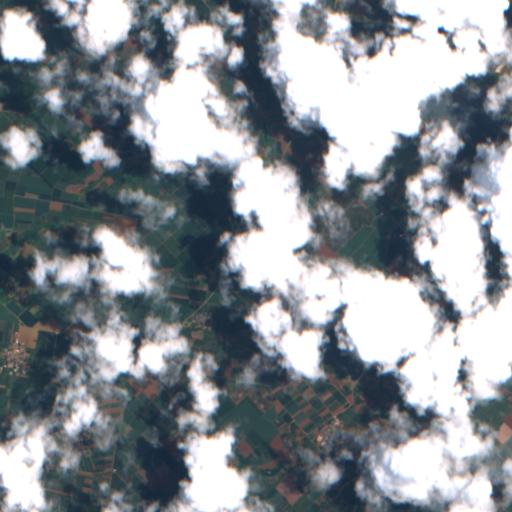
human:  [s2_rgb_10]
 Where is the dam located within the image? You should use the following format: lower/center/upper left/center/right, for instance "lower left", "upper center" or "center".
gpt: The dam is located in the upper right of the image.
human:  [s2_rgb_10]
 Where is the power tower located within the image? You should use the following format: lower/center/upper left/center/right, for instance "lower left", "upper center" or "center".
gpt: The power tower is located in the upper right of the image.
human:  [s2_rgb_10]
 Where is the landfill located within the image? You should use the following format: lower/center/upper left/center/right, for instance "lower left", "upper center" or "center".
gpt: There is no landfill in the image.